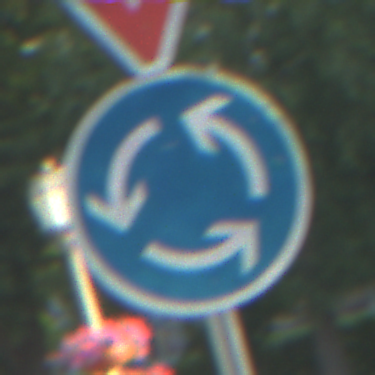
Verkehrszeichen: Kreisverkehr
Zusatzzeichen oben: VorfahrtGewaehren
Umgebung: Outdoor, Suburban
Tageszeit: SunriseSunset
Wetter: PartlyCloudy
Licht: Natural
Jahreszeit: NotSpecified
Kontrast: MediumContrast